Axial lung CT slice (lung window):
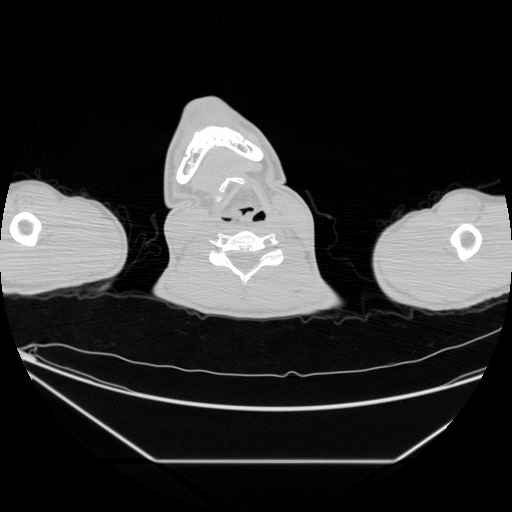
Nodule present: no